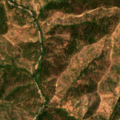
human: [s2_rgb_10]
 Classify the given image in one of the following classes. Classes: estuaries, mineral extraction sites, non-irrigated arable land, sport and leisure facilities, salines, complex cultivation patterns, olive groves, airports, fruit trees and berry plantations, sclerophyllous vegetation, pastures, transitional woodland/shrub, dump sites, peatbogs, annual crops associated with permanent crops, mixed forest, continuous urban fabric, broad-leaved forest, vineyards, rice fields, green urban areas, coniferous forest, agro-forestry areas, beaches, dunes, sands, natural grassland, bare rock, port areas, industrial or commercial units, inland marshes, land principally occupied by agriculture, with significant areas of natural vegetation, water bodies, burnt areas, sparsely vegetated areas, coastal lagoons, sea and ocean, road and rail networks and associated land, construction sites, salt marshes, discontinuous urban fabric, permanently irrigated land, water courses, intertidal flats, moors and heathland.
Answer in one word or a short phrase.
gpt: broad-leaved forest, mixed forest, transitional woodland/shrub